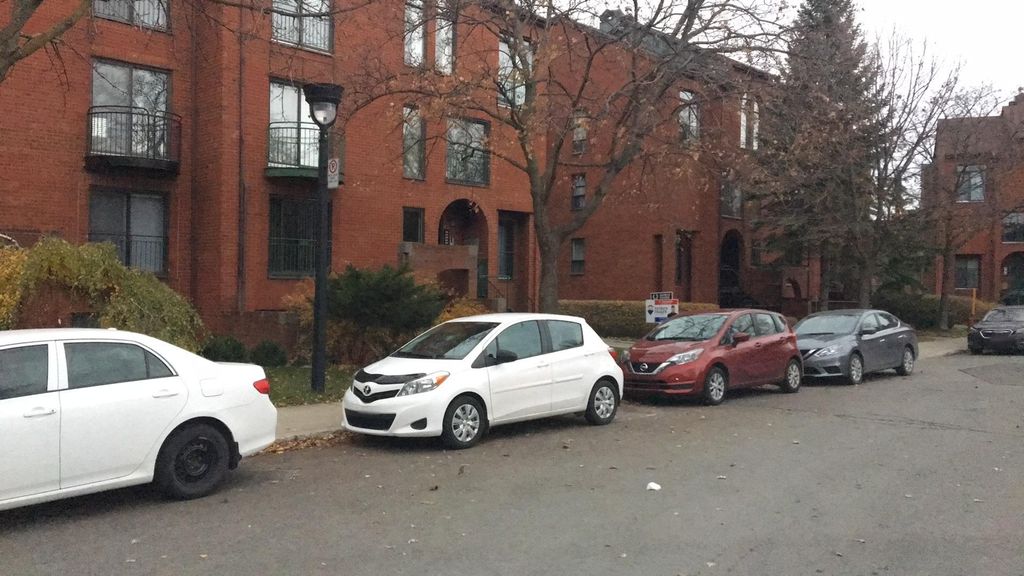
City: montreal